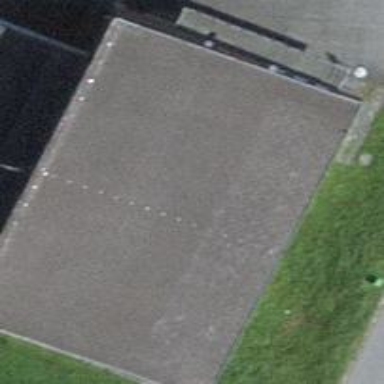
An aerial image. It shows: Building that houses power substation.